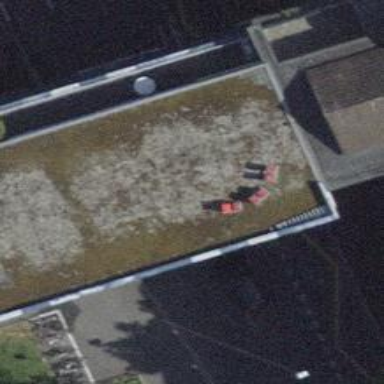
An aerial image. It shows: Bicycle parking shed.